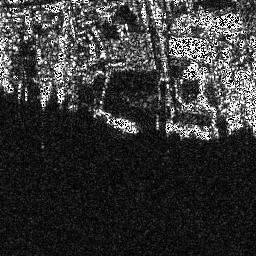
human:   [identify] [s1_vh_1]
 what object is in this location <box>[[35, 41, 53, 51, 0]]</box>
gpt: <ref>1 medium ship at the center</ref>